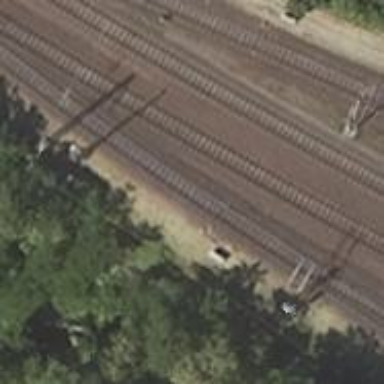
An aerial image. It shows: Railway switch.